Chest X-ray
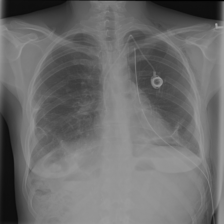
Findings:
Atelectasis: negative
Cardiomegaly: negative
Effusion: negative
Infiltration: negative
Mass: negative
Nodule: negative
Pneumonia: negative
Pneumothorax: positive
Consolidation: negative
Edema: negative
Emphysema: positive
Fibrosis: negative
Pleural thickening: negative
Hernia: negative